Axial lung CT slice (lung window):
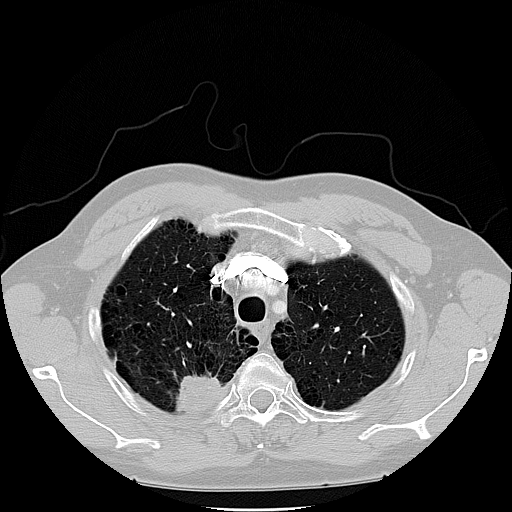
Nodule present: yes
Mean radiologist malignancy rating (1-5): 2